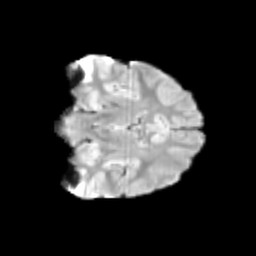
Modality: T2w
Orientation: coronal
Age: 9
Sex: male
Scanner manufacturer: siemens
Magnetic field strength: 3 T
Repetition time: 3.8 s
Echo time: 0.07 s